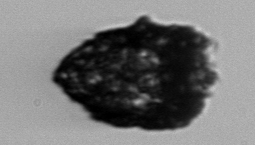
Label: Stenosemella_pacifica